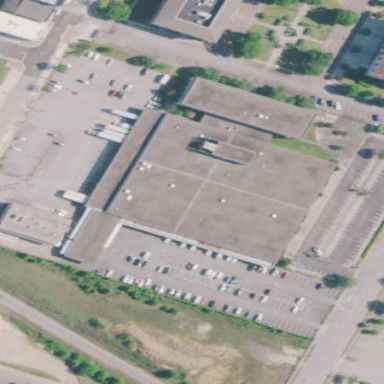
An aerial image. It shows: Post office.